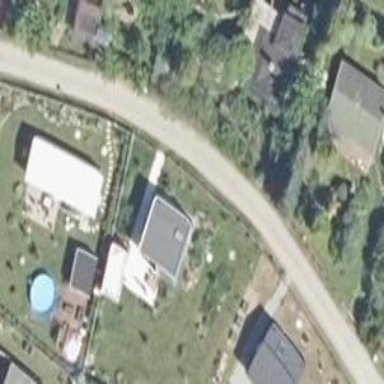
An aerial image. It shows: Simple and straightforward house.